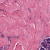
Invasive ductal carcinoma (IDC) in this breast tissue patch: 0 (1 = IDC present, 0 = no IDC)